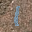
Label: 1